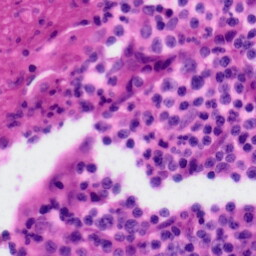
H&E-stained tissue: Tonsil